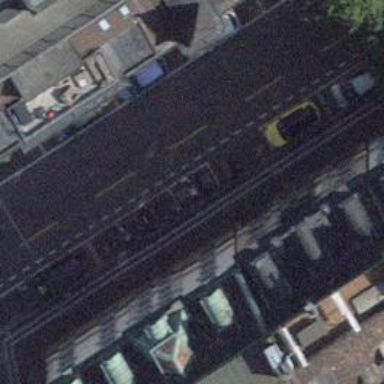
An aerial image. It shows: Parking available on the street side with parallel orientation.